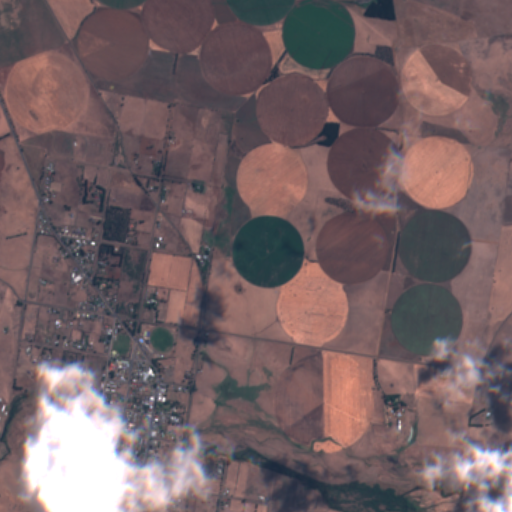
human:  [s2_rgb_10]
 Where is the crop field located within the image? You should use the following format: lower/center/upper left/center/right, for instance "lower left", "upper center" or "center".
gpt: The crop field is located in the lower left of the image.
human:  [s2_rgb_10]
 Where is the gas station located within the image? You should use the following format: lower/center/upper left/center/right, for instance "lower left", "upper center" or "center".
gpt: The gas station is located in the lower left of the image.
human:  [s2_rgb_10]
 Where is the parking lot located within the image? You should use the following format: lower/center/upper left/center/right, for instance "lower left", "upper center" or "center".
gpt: The parking lot is located in the lower left of the image.
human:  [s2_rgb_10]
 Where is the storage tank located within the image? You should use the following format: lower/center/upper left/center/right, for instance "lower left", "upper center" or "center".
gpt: The storage tank is located in the lower center of the image.
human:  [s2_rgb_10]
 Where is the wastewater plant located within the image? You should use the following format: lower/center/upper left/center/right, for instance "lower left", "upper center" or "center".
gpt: The wastewater plant is located in the lower left of the image.
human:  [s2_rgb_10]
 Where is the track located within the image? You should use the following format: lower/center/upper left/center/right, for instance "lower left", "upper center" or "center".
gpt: There is no track in the image.